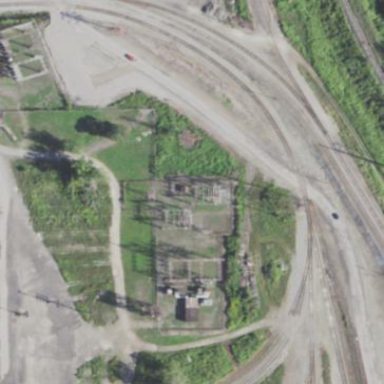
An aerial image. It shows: Substation surrounded by fence.